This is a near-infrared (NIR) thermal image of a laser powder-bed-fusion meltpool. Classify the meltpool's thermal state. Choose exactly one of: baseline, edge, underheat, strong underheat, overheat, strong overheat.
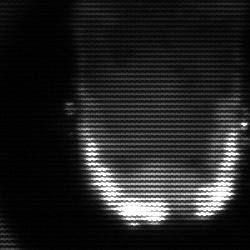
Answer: baseline